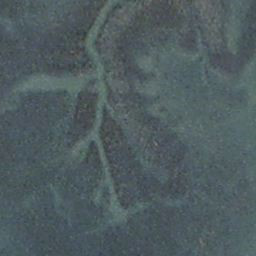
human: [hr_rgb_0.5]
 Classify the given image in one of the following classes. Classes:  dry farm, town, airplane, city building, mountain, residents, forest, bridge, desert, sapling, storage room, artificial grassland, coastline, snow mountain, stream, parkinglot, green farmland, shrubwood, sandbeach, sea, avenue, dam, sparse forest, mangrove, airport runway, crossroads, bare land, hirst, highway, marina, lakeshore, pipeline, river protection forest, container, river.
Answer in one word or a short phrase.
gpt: stream